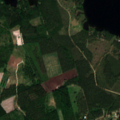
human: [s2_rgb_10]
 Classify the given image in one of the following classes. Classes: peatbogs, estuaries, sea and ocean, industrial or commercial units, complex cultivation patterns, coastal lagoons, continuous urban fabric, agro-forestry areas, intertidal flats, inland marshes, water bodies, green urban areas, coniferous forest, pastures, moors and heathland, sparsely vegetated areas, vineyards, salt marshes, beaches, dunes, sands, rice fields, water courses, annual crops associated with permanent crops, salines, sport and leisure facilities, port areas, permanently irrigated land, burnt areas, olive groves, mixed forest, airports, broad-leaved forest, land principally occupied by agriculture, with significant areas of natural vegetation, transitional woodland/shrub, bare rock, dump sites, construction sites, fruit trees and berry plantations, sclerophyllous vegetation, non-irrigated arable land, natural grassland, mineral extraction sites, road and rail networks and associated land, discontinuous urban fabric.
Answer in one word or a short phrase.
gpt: land principally occupied by agriculture, with significant areas of natural vegetation, coniferous forest, mixed forest, water bodies